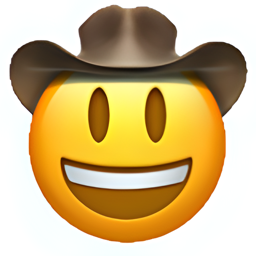
Name: face with cowboy hat
Emoji: 🤠
Group: Smileys & Emotion
Sub-group: face-hat